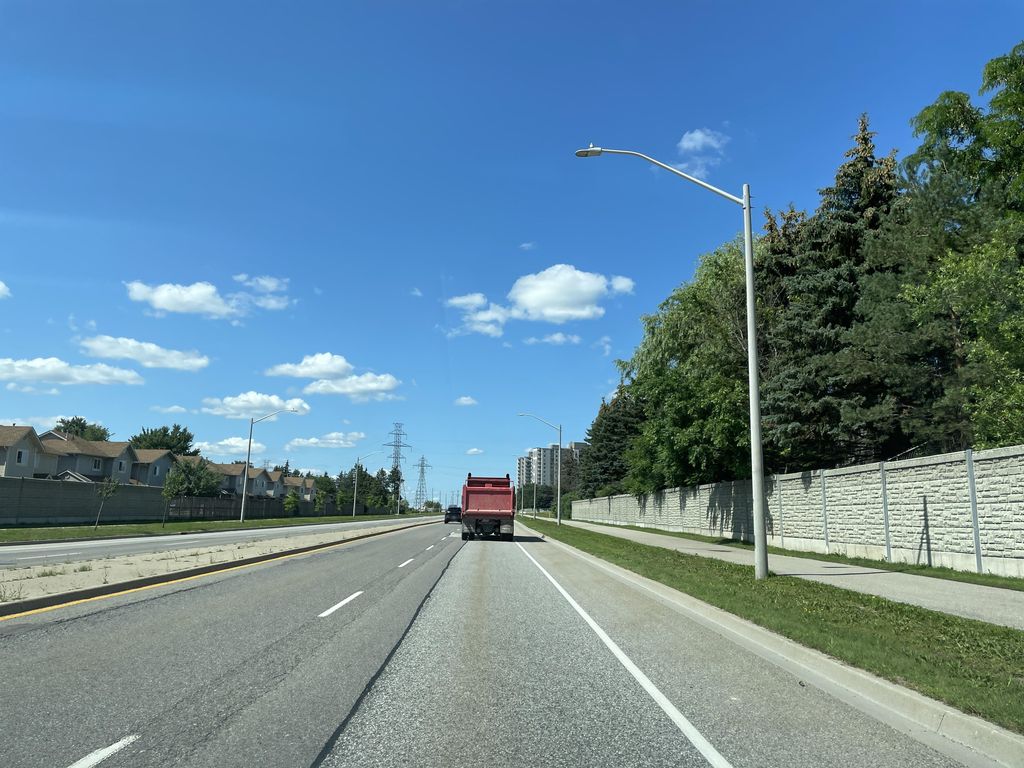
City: kitchener-waterloo